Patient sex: F
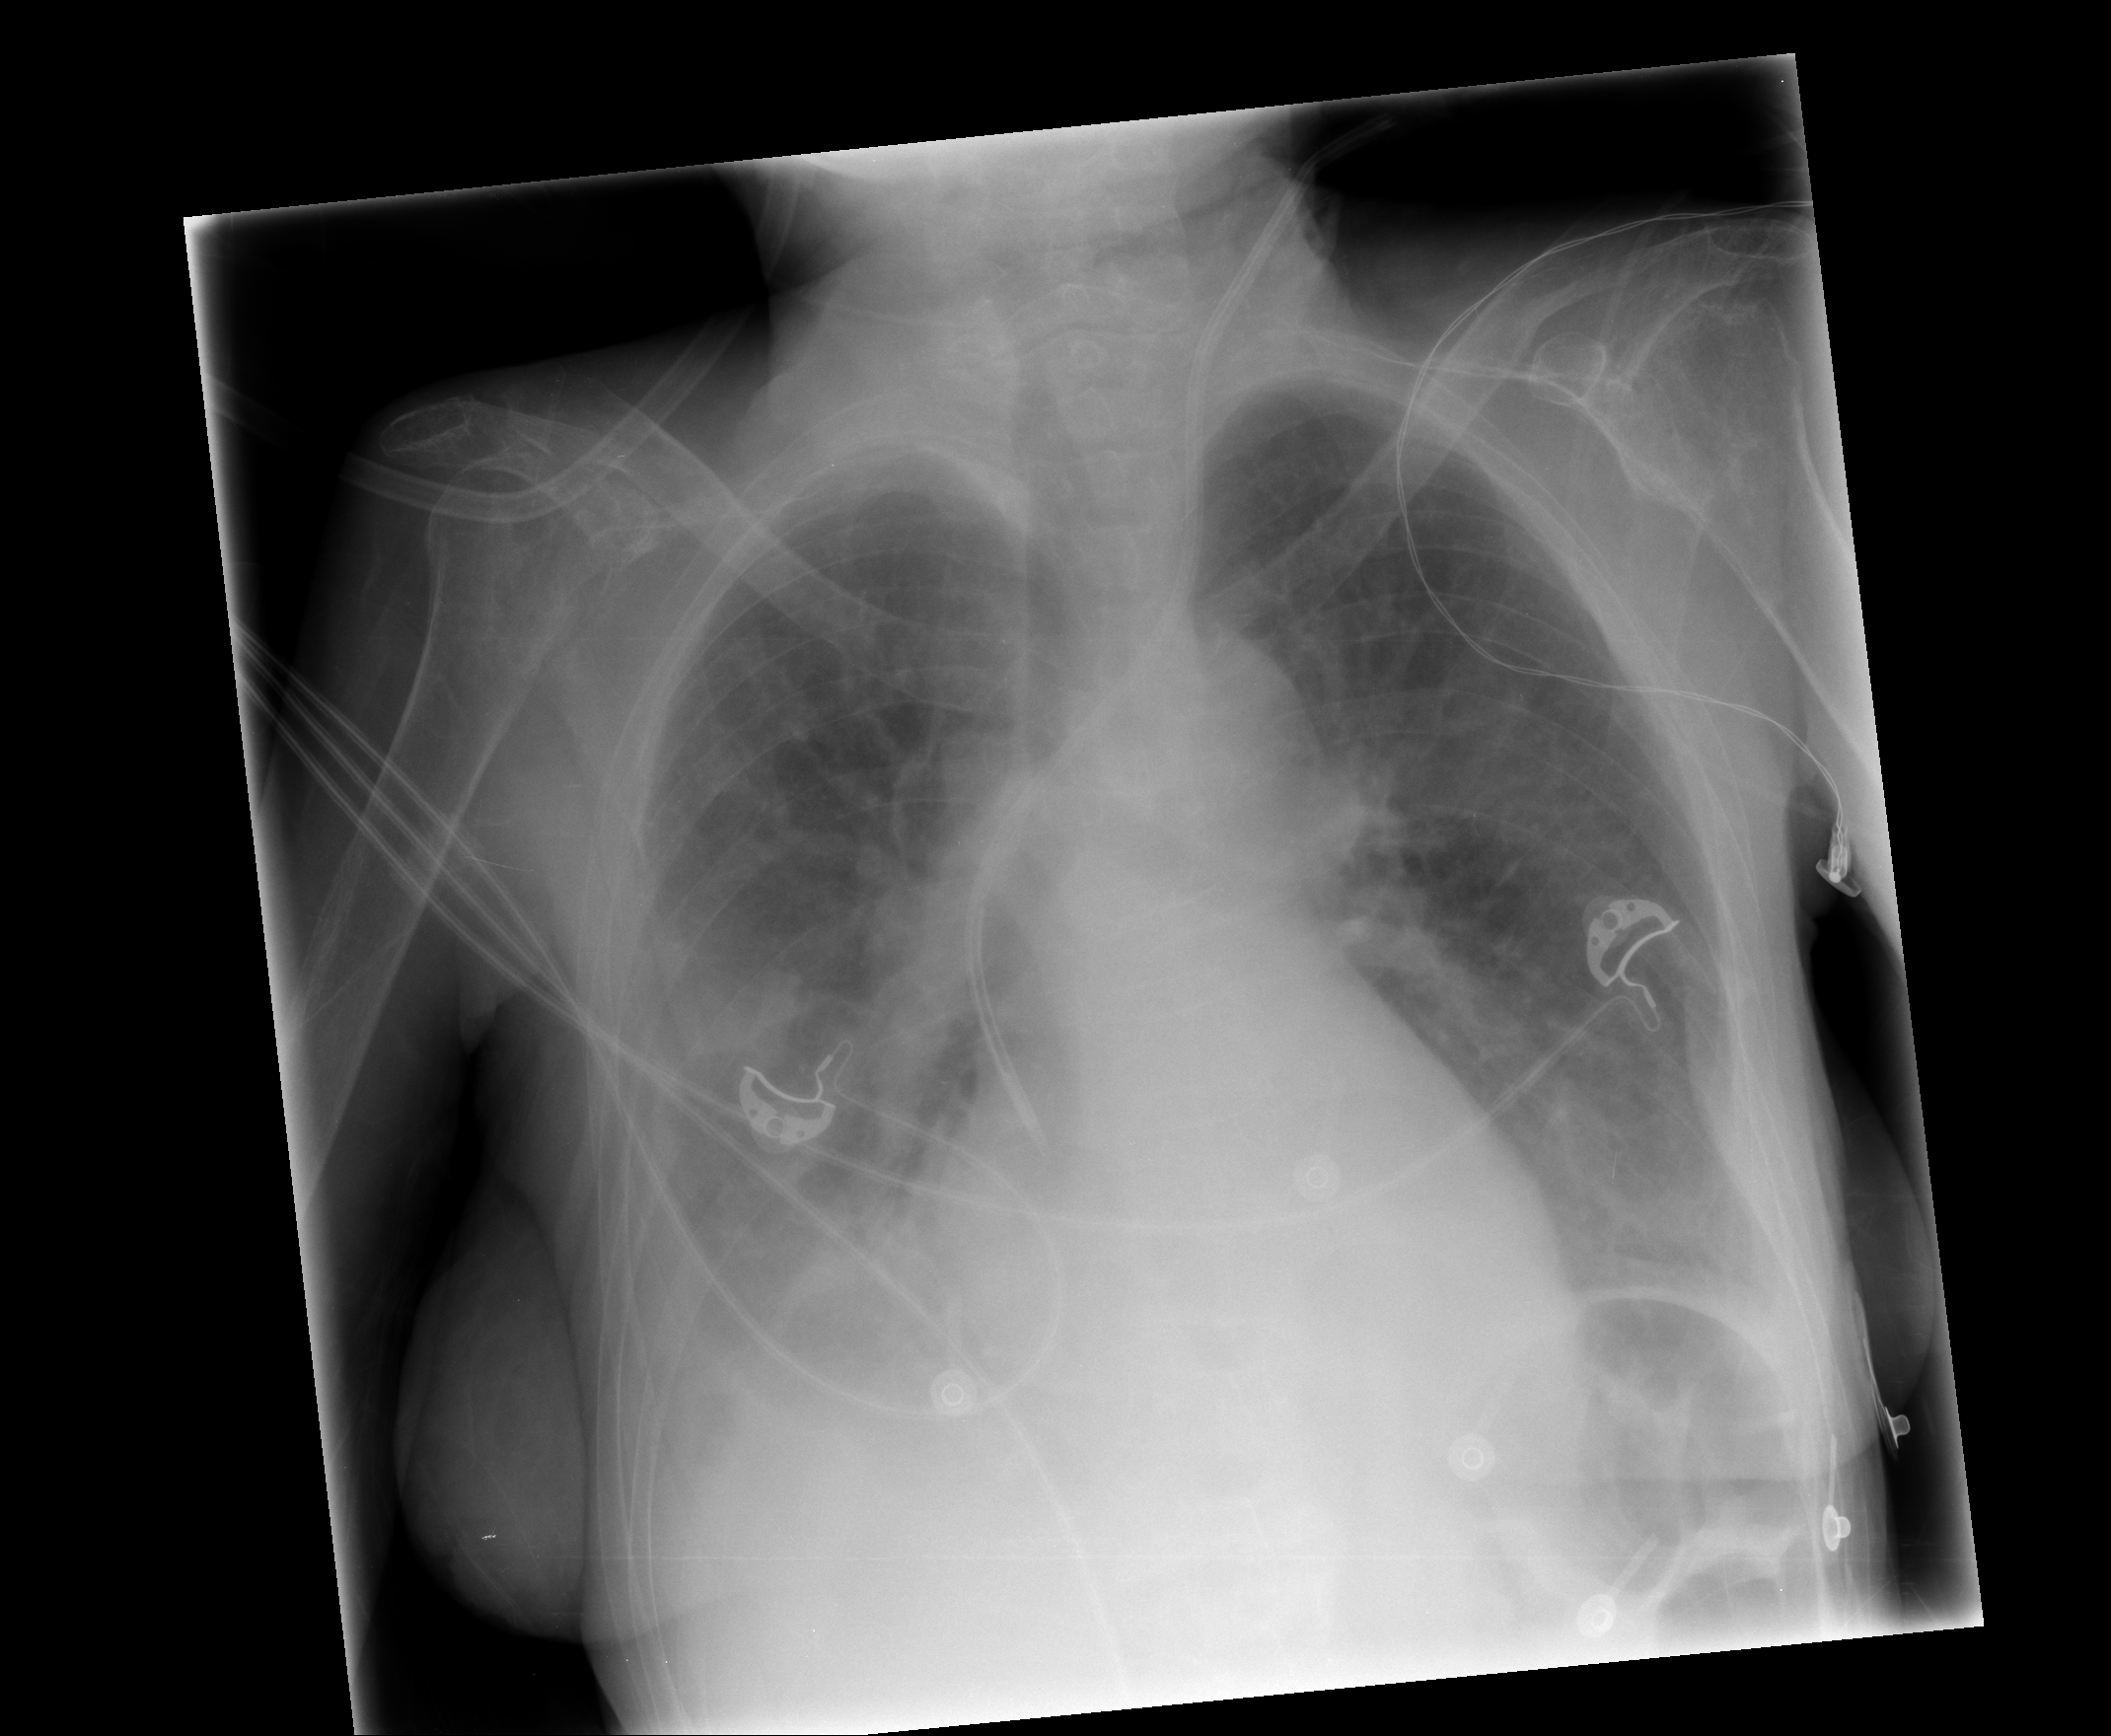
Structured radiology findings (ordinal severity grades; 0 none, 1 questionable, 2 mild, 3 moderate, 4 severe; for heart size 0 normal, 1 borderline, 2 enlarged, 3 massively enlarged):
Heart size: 0
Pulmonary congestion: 0
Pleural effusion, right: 3
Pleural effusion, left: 3
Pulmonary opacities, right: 2
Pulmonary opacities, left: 2
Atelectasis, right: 2
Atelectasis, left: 2